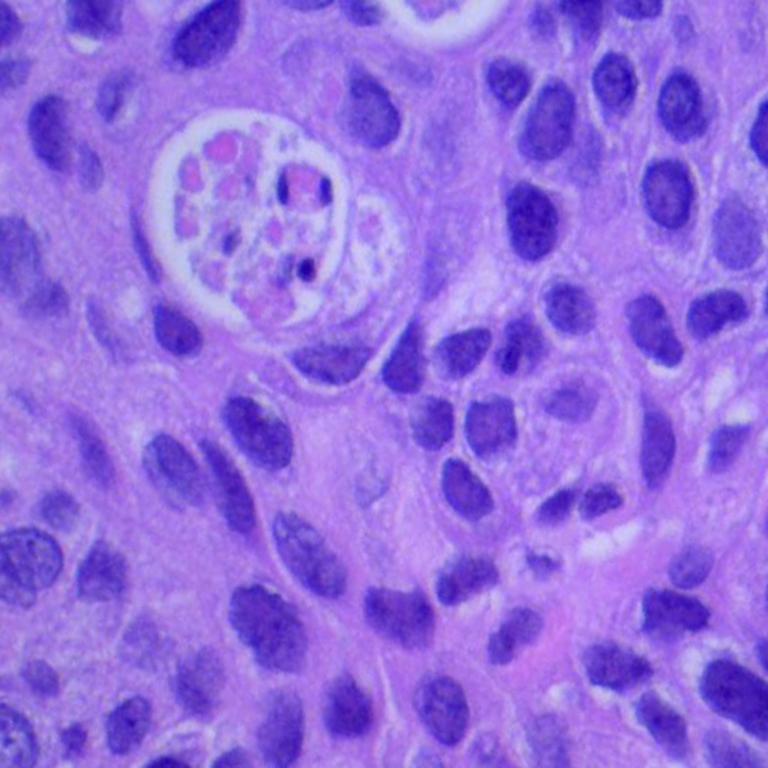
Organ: lung
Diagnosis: squamous carcinomas